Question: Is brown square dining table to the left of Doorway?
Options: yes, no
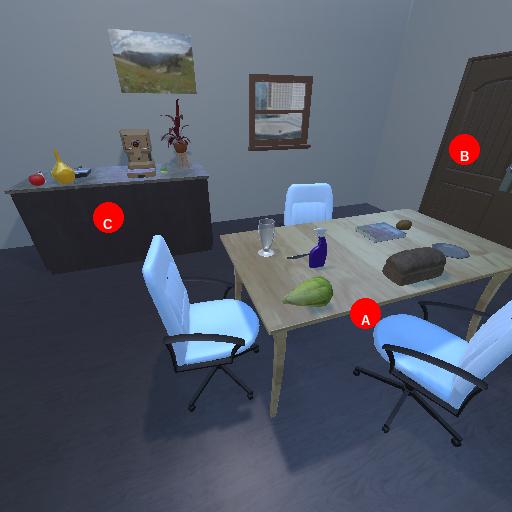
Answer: yes